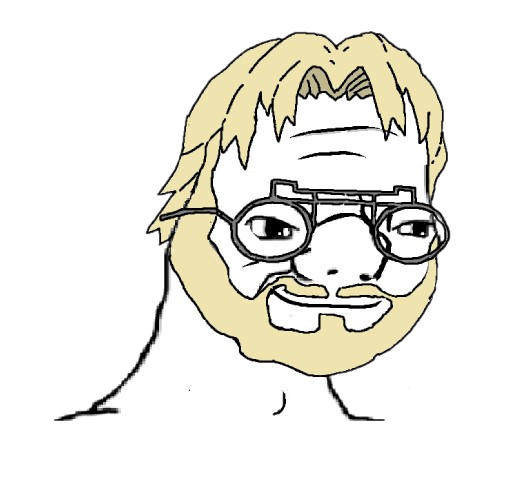
Label: 5_Zoomer